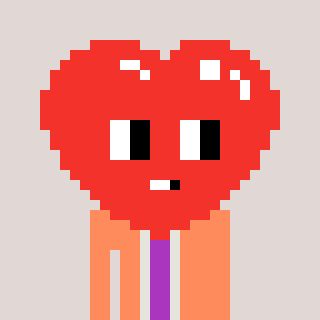
a pixel art character with square red glasses, a heart-shaped head and a peachy-colored body on a warm background